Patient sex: F
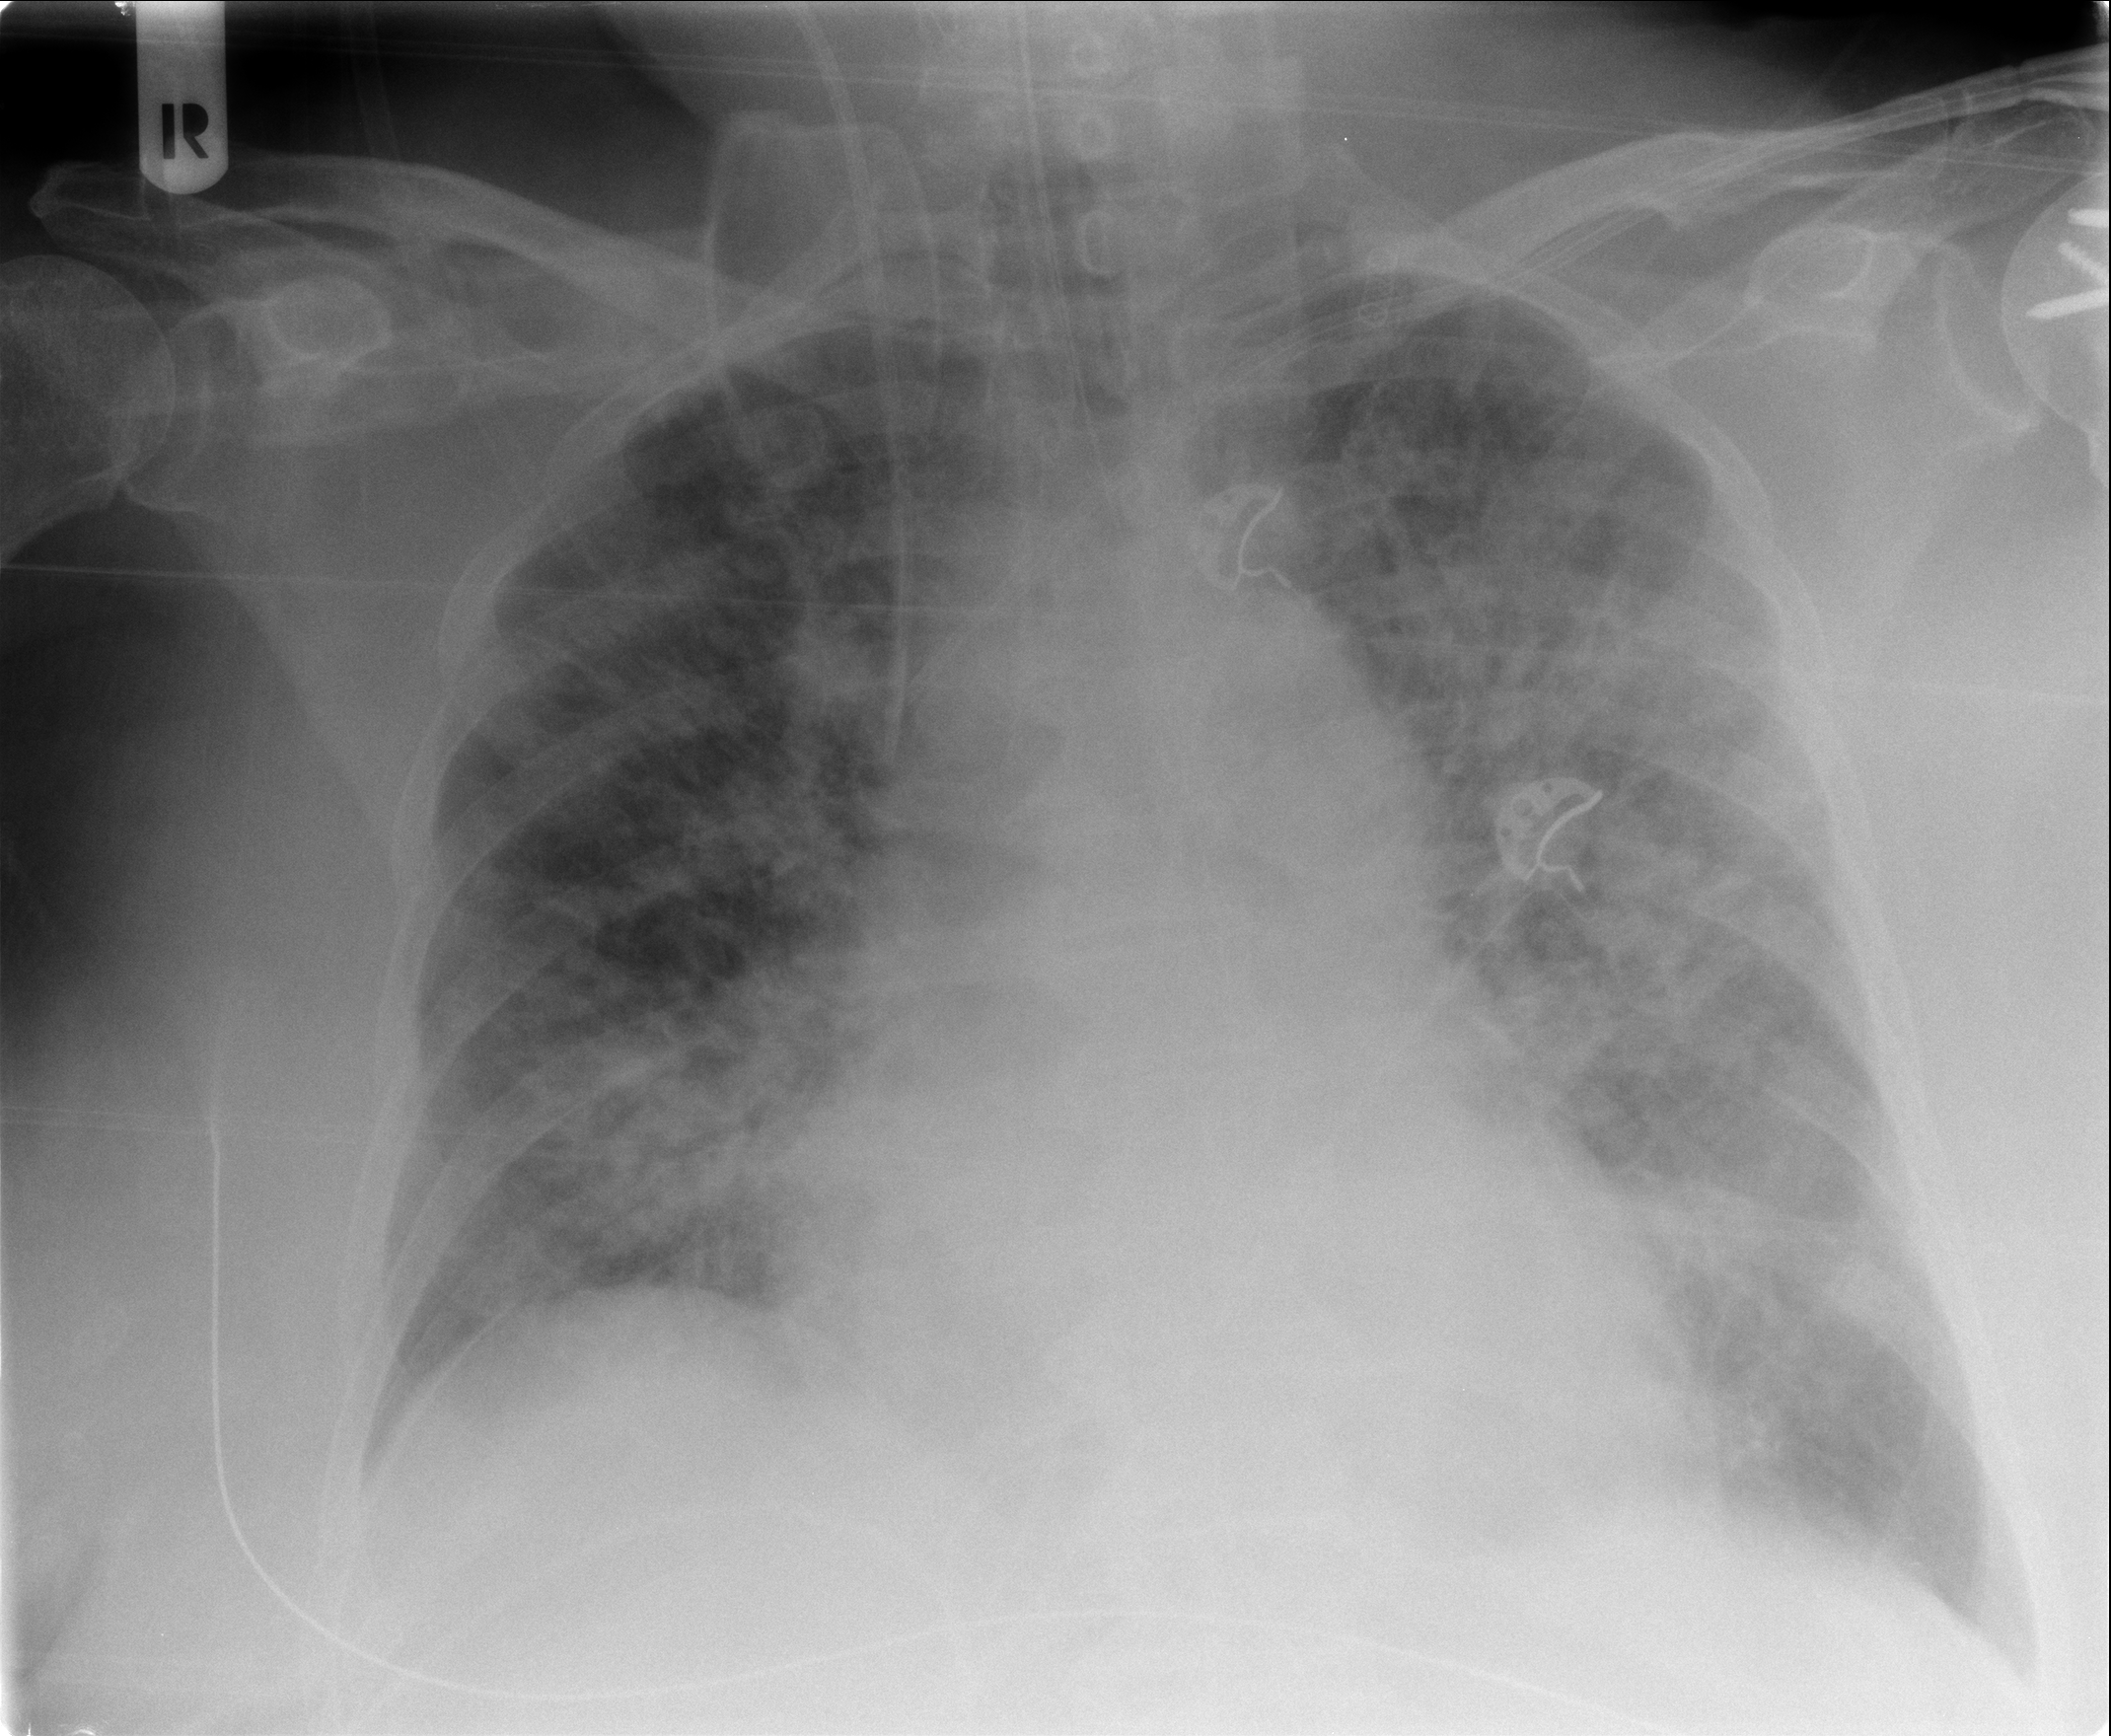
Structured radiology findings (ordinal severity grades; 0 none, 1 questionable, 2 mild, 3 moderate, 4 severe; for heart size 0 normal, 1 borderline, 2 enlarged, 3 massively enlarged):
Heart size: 2
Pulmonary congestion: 3
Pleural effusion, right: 1
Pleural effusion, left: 1
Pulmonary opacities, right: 3
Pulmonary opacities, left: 3
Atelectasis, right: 3
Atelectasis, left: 3